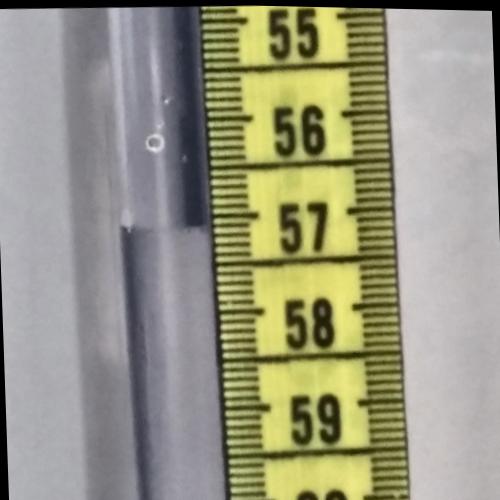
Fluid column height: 57.1 cm